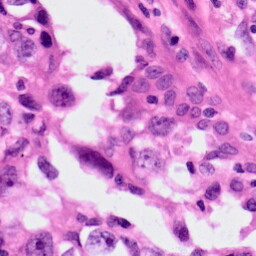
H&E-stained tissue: Lung